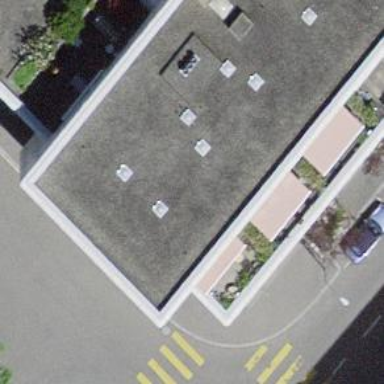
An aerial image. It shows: Cafe.